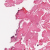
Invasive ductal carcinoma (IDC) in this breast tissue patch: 0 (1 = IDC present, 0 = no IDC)